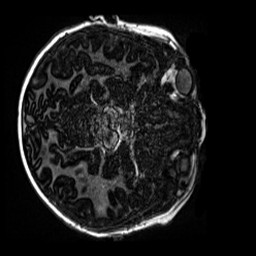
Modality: MP2RAGE
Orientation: axial
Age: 8
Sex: male
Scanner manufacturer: siemens
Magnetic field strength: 3 T
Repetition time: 4 s
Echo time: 0.00299 s